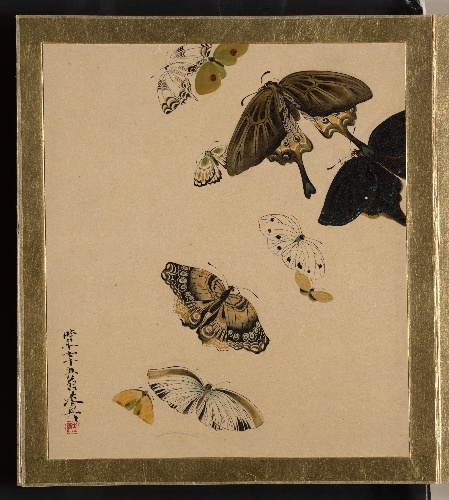
Artist: Shibata Zeshin
Artist bio: Japanese, 1807–1891
Date: dated 1881
Object type: Painting
Classification: Paintings
Medium: Lacquer and mother-of-pearl fragments
Culture: Japan
Period: Meiji period (1868–1912)
Dimensions: 7 1/2 x 6 1/2 in. (19.1 x 16.5 cm)
Department: Asian Art
Credit line: The Howard Mansfield Collection, Purchase, Rogers Fund, 1936
Accession year: 1936
Repository: Metropolitan Museum of Art, New York, NY
Tags: Butterflies